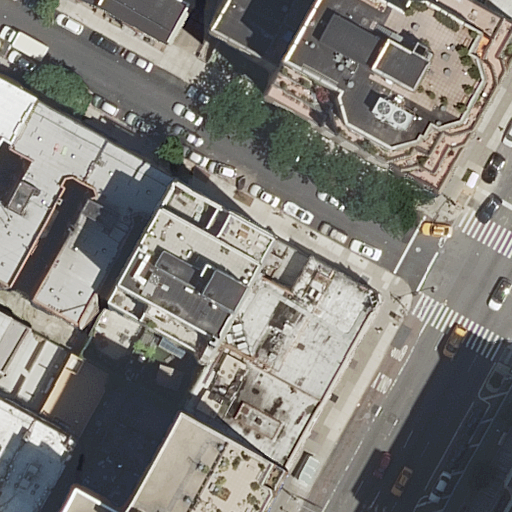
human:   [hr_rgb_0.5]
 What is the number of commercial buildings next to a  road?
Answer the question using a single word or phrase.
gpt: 0

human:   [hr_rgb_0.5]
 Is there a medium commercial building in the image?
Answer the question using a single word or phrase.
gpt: no

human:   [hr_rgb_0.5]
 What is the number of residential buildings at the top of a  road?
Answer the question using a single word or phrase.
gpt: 12

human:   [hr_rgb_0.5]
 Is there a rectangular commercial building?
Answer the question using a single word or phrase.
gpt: no

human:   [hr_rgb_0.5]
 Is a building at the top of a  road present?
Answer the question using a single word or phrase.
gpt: yes

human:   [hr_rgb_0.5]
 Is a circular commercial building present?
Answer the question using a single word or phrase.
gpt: no

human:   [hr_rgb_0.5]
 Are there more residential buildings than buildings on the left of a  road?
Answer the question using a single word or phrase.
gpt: yes

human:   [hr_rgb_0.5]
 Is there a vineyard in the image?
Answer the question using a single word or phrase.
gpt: no

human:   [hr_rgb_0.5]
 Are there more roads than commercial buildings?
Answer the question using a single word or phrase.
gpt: yes

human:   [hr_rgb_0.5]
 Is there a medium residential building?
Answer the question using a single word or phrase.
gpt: yes

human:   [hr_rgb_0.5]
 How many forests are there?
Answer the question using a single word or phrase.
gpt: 0

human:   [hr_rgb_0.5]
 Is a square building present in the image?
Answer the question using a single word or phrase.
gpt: no

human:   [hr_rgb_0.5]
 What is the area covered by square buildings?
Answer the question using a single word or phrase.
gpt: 0m2

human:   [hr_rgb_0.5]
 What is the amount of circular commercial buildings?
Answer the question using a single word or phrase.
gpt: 0

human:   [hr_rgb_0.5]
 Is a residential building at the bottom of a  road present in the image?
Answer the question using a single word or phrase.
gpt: yes

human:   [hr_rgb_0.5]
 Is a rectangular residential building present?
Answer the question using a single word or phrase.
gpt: yes

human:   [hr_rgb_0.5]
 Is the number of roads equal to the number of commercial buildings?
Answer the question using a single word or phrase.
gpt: no

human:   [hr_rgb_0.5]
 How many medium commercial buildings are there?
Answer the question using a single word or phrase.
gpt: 0

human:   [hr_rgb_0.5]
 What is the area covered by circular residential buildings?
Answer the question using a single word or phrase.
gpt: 0m2

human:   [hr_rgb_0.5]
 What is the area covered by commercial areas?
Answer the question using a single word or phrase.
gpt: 0m2

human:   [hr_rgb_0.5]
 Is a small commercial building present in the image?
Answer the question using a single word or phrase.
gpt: no

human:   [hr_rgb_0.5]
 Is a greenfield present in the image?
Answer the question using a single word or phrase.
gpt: no

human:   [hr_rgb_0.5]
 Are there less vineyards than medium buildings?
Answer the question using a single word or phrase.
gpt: yes

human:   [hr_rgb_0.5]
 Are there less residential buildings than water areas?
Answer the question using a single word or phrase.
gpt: no

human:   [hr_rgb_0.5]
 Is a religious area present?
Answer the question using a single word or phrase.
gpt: no

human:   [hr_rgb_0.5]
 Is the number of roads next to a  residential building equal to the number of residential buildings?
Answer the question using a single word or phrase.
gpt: no

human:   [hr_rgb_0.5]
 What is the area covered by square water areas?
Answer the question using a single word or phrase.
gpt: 0m2

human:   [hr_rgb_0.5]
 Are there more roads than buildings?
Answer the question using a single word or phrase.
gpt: no

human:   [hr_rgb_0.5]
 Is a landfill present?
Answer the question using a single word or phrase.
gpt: no

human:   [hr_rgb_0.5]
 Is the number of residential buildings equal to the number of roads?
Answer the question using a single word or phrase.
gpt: no

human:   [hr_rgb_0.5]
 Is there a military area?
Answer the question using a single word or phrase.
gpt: no

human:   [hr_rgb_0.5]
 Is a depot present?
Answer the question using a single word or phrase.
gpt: no

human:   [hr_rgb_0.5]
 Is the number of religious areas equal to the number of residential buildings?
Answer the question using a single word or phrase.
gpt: no

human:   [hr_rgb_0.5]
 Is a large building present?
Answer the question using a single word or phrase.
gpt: yes

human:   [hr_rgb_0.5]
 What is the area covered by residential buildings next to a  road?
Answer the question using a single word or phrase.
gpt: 5788m2

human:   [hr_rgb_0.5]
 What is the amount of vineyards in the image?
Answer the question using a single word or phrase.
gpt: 0